Interaction volume radius: 5 \u00c5
Interaction volume height: 15 \u00c5
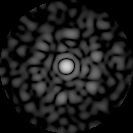
Disorder parameter: 0.872